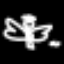
Label: angel